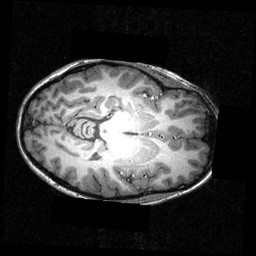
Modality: T1w
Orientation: axial
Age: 27
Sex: female
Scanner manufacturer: siemens
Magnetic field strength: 3.951 T
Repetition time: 1.5 s
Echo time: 0.00335 s